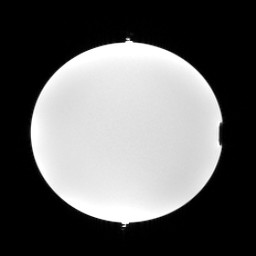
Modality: T1w
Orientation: axial
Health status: healthy
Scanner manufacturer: siemens
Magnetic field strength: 3 T
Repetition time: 2.3 s
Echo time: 0.00287 s